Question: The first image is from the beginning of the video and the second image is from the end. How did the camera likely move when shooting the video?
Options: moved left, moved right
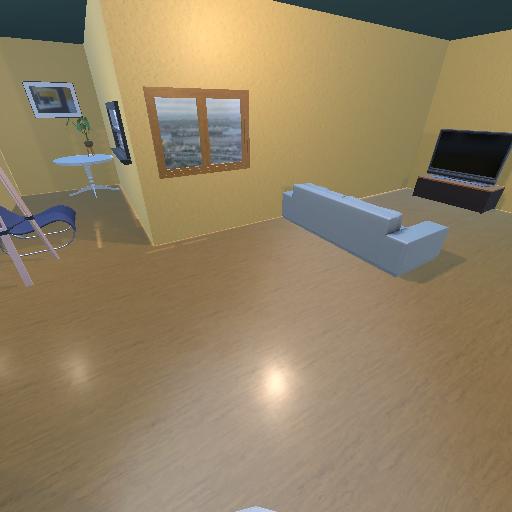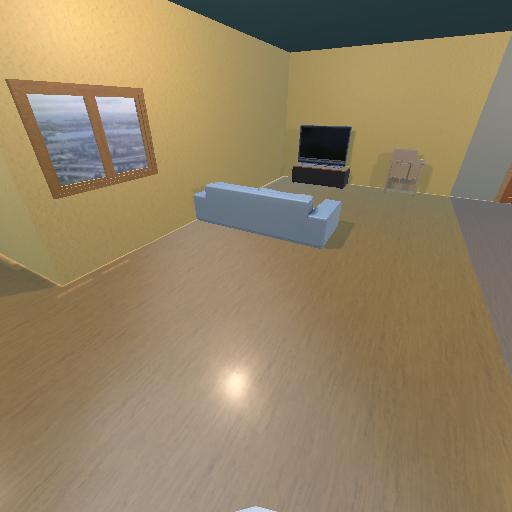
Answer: moved left